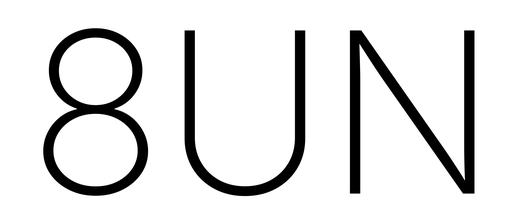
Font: Inter_ExtraLight